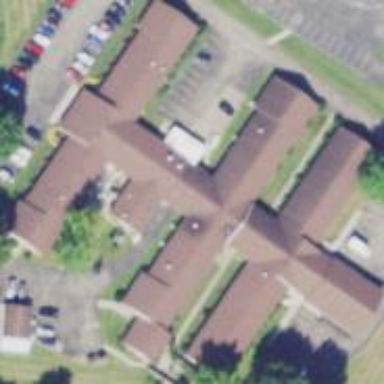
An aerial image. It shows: Nursing home building.